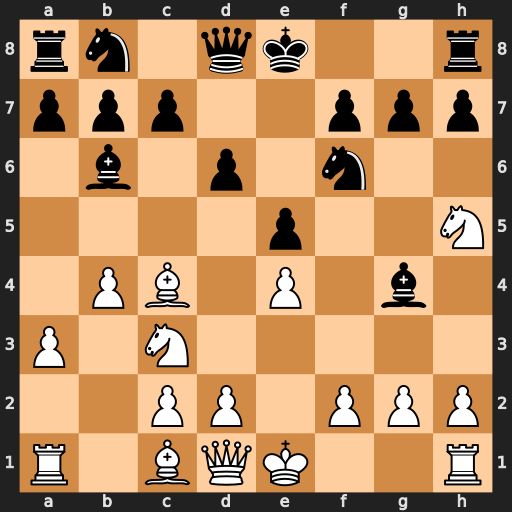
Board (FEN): rn1qk2r/ppp2ppp/1b1p1n2/4p2N/1PB1P1b1/P1N5/2PP1PPP/R1BQK2R
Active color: w
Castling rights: KQkq
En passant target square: -
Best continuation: Nxf6+ Qxf6 Qxg4